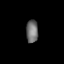
Tissue: prostate
Cell type: Myeloid cells
Senescence score: 0.6985
Nuclear area (px): 269
Mean DAPI intensity: 110.572